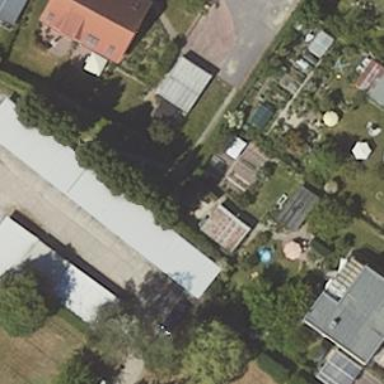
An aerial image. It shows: Group of garages.